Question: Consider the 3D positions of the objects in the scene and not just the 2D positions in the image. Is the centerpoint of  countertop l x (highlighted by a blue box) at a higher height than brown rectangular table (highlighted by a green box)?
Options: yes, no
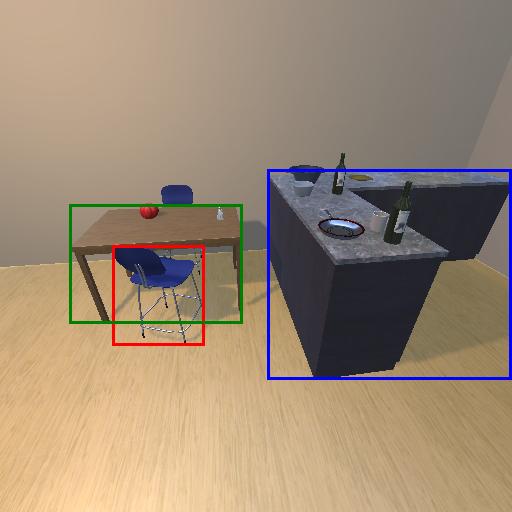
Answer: yes